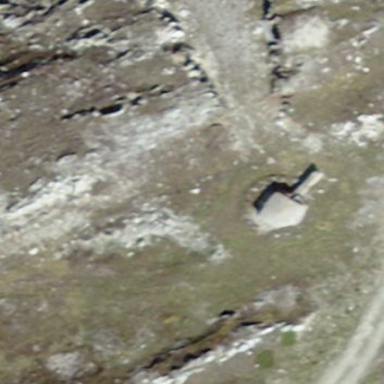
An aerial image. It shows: Military bunker used for military purposes.